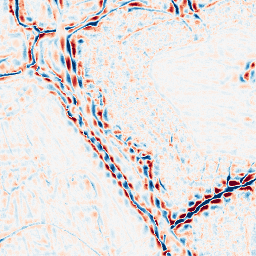
Category: wavelet
Decomposition family: wavelet_biorthogonal
Decomposition parameters: wavelet: bior3.5
level: 3
Upsampling method: quartic
Upsampling parameters: scale: 8
Upsampling scale: 8